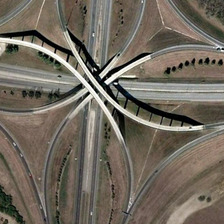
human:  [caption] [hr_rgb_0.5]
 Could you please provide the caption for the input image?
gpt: some green trees and many barelands are near a viaduct .

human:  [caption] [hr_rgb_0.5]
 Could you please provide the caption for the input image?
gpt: some green trees and many barelands are near a viaduct .

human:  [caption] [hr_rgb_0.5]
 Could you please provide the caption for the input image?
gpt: some green trees and many barelands are near a viaduct .

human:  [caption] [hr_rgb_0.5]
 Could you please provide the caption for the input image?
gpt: some green trees and many barelands are near a viaduct .

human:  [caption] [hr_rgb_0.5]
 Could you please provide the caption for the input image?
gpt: some green trees and many barelands are near a viaduct .